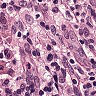
Metastatic tissue present: no